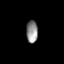
Tissue: lung
Cell type: Epithelial cells
Senescence score: 0.2298
Nuclear area (px): 247
Mean DAPI intensity: 143.166